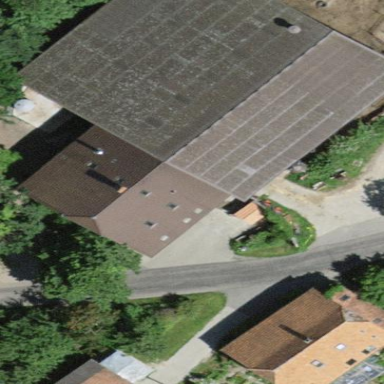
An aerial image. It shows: Farm building.